Field crop: maize
Growth stage: 1
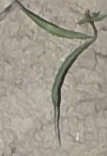
Species: sorghum